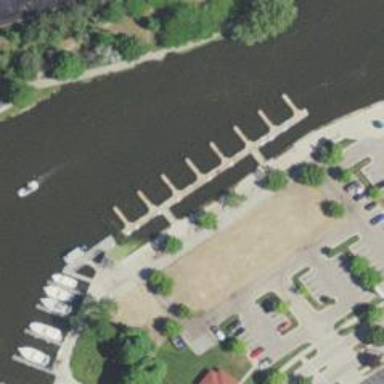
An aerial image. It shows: Footway leading to man-made pier.